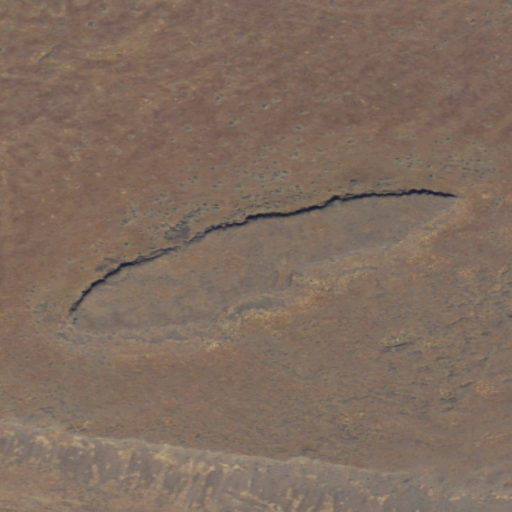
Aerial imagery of mountain in Washington named Gable Butte containing shrub and grassland